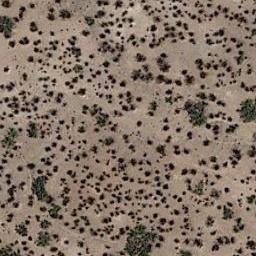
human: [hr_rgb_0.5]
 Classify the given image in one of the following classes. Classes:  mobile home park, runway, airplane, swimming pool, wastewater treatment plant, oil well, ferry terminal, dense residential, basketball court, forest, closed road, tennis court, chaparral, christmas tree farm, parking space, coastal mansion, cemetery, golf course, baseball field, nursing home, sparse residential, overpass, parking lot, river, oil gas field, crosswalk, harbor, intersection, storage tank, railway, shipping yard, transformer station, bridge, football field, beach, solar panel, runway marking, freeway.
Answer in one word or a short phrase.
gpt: chaparral